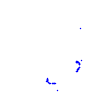
Particle: kaon